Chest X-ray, PA view. Patient: 51 years old, sex M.
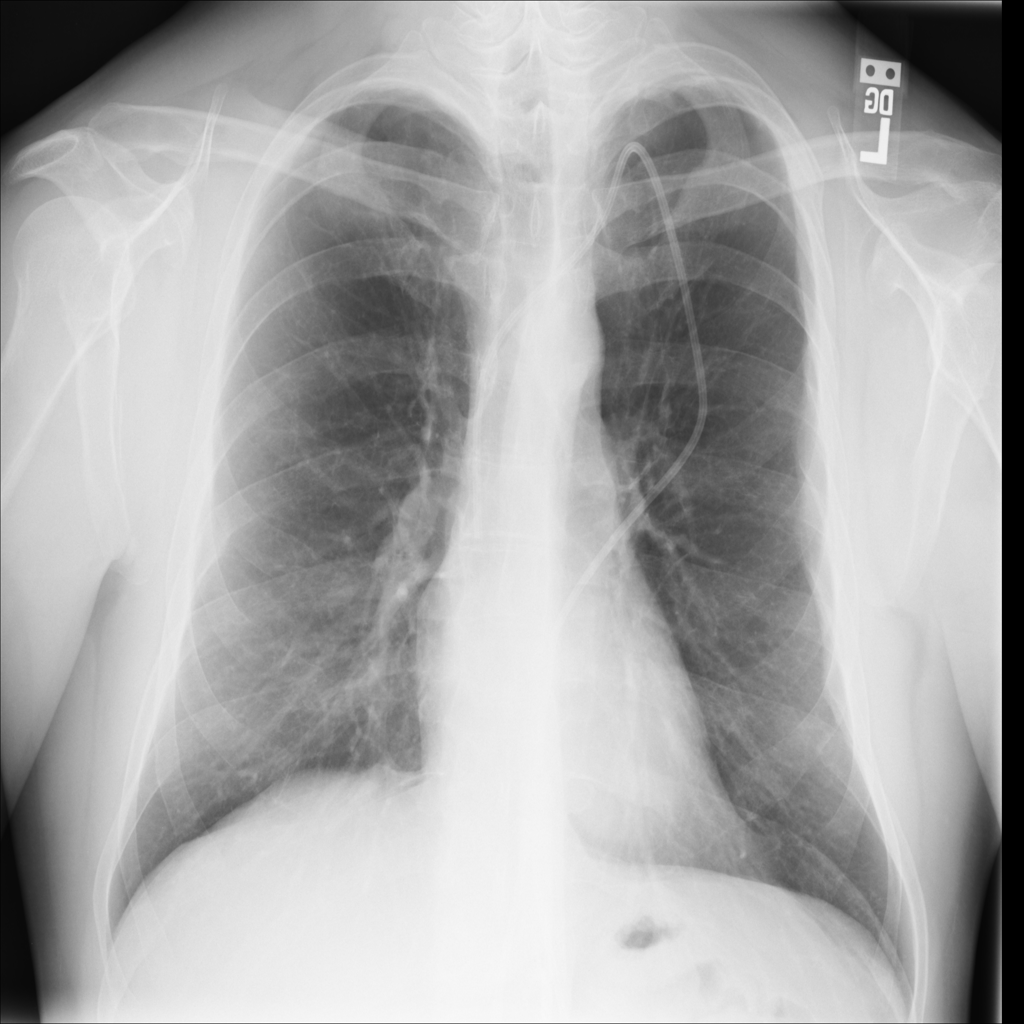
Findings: No Finding